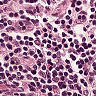
Metastatic tissue present: no